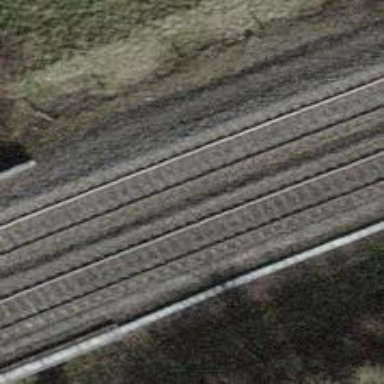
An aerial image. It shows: Railway track with contact line for electrification.